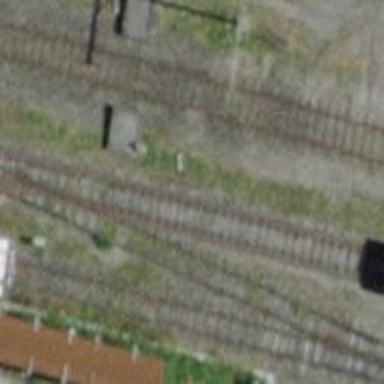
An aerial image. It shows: Narrow-gauge railway with one track passing through service yard.